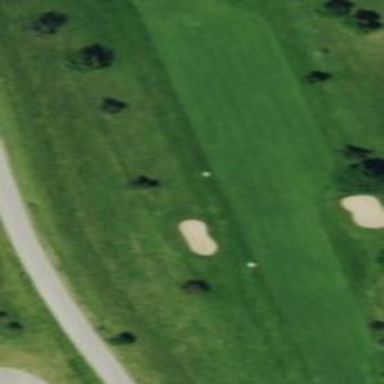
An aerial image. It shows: Grassy fairway on golf course.